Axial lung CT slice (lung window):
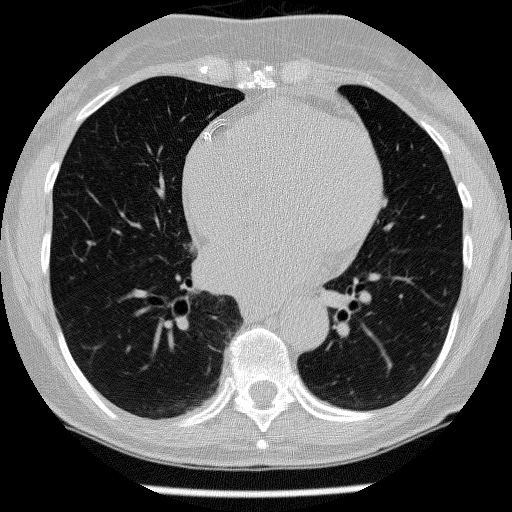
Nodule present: no